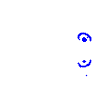
Particle: pion